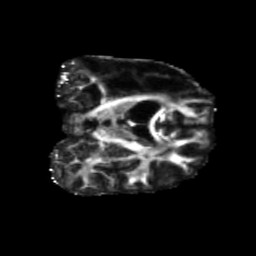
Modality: FA
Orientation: coronal
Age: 27
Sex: female
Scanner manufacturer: siemens
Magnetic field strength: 3 T
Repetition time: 5.47 s
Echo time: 0.0854 s